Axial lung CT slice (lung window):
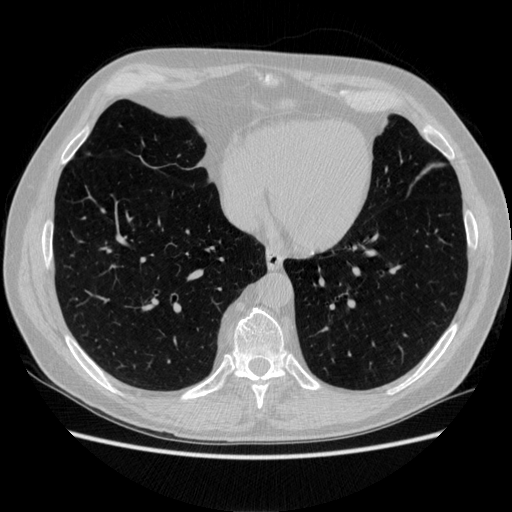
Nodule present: no